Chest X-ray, PA view. Patient: 60 years old, sex M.
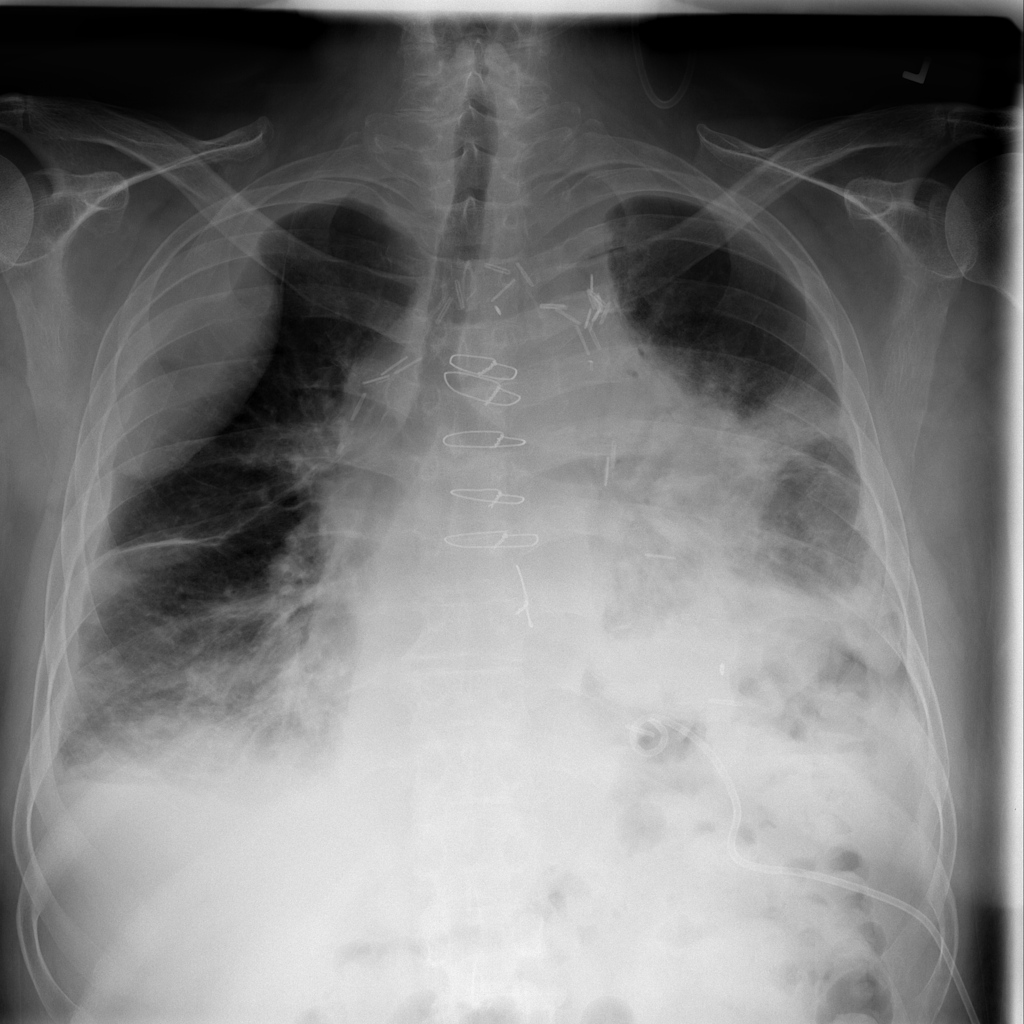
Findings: Effusion